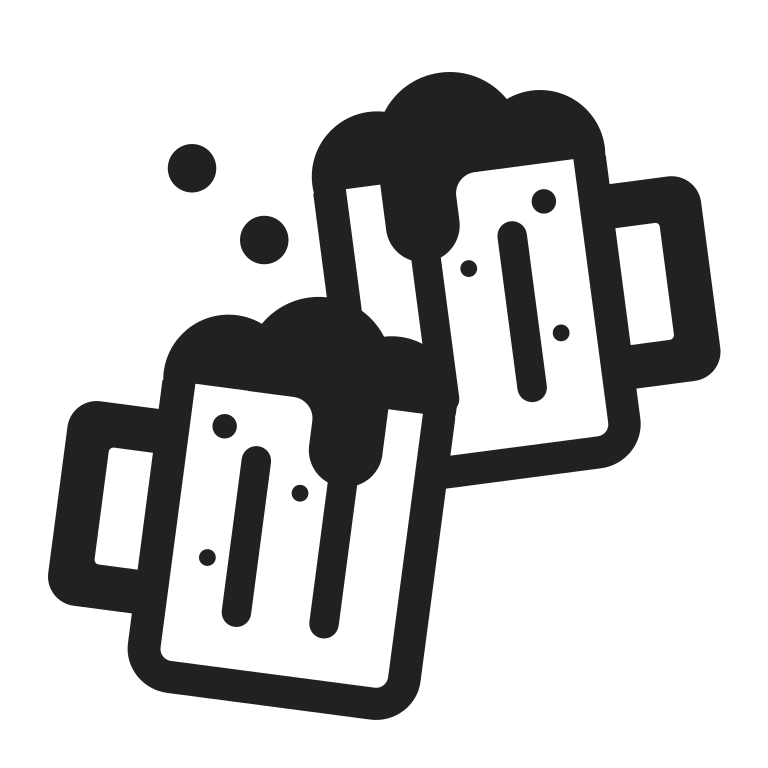
clinking beer mugs high contrast